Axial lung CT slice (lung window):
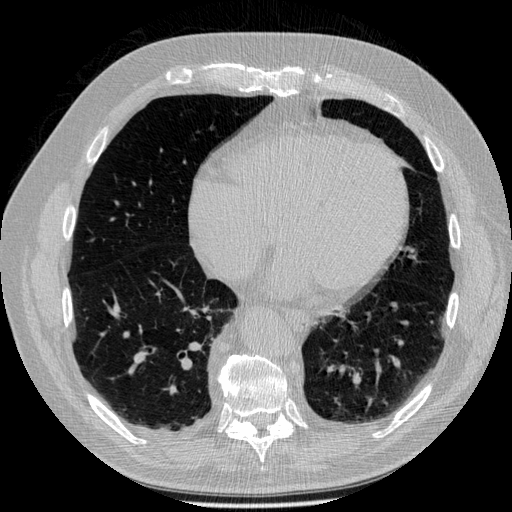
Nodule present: no